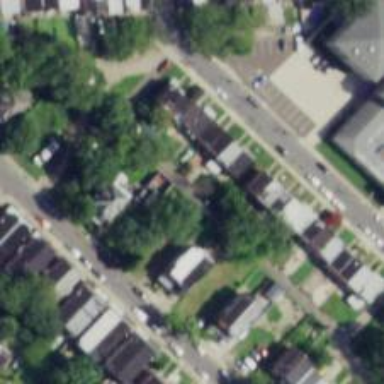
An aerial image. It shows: Alleyway designated as service road.